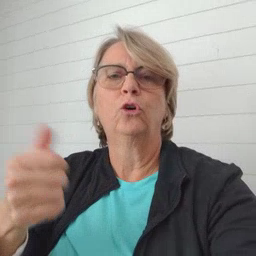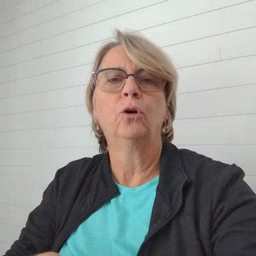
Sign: another